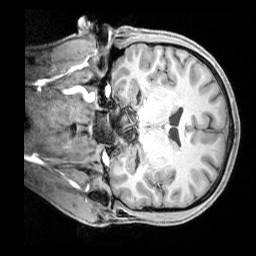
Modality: T1w
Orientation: coronal
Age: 34
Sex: male
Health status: healthy
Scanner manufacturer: siemens
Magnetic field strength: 3 T
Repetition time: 1.65 s
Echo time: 0.00182 s